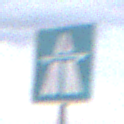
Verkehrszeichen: Autobahn
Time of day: SunriseSunset
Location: Outdoor (Nature)
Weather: PartlyCloudy
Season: NotSpecified
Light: Natural